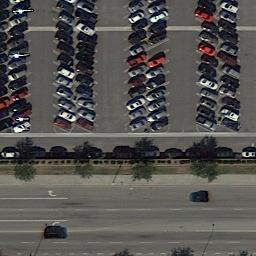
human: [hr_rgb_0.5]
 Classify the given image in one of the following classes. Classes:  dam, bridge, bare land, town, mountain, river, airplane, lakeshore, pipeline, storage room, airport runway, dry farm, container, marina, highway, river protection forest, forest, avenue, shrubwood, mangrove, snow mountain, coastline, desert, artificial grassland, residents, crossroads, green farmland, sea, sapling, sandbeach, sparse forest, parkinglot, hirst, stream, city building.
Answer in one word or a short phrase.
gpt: parkinglot